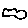
Label: cloud